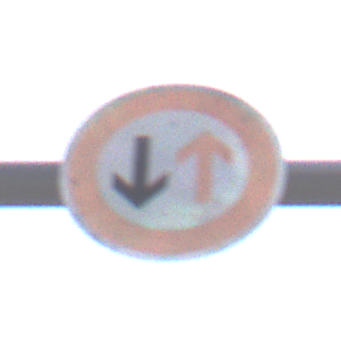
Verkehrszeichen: VorrangDesGegenverkehrs
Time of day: SunriseSunset
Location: Outdoor (Beach)
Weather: Overcast
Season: NotSpecified
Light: Natural